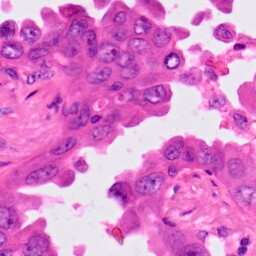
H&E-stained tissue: Lung